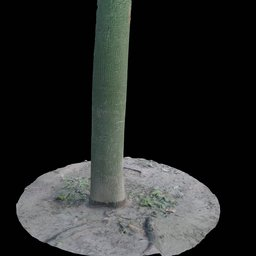
Label: nature